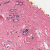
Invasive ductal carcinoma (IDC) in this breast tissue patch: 0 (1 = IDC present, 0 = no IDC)